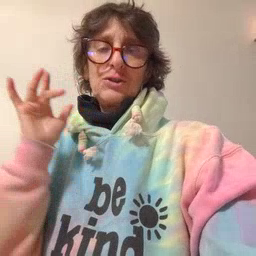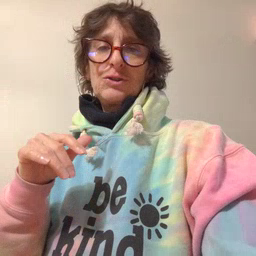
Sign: touch